RGB frame:
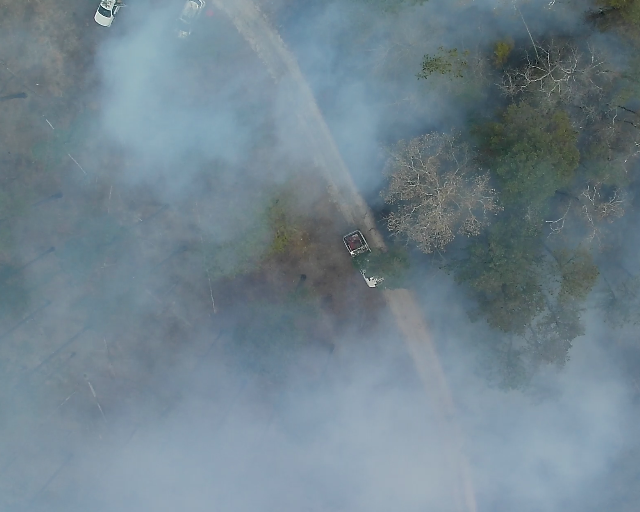
Thermal frame:
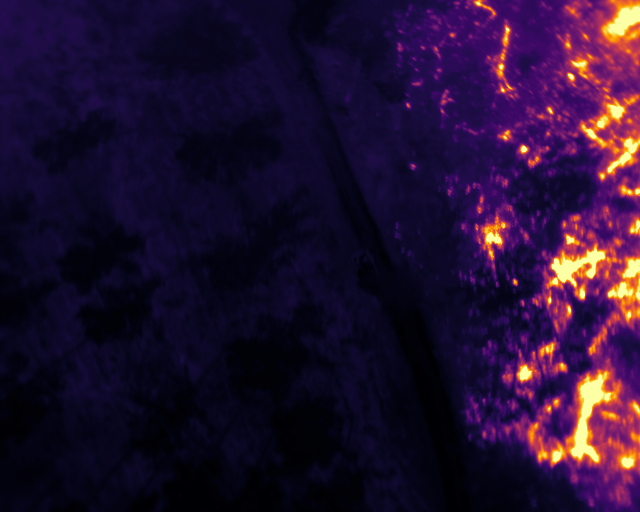
Captured: 2026-02-26 03:09:30
Pixels at or above 80 °C: 29478 (fraction of frame: 0.08996)